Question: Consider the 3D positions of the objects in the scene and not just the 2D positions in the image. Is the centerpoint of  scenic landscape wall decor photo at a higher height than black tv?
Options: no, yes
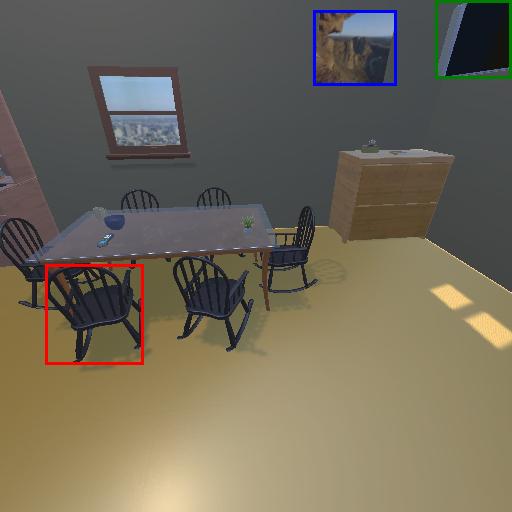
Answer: no